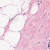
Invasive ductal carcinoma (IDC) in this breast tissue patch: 0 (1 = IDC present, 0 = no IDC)